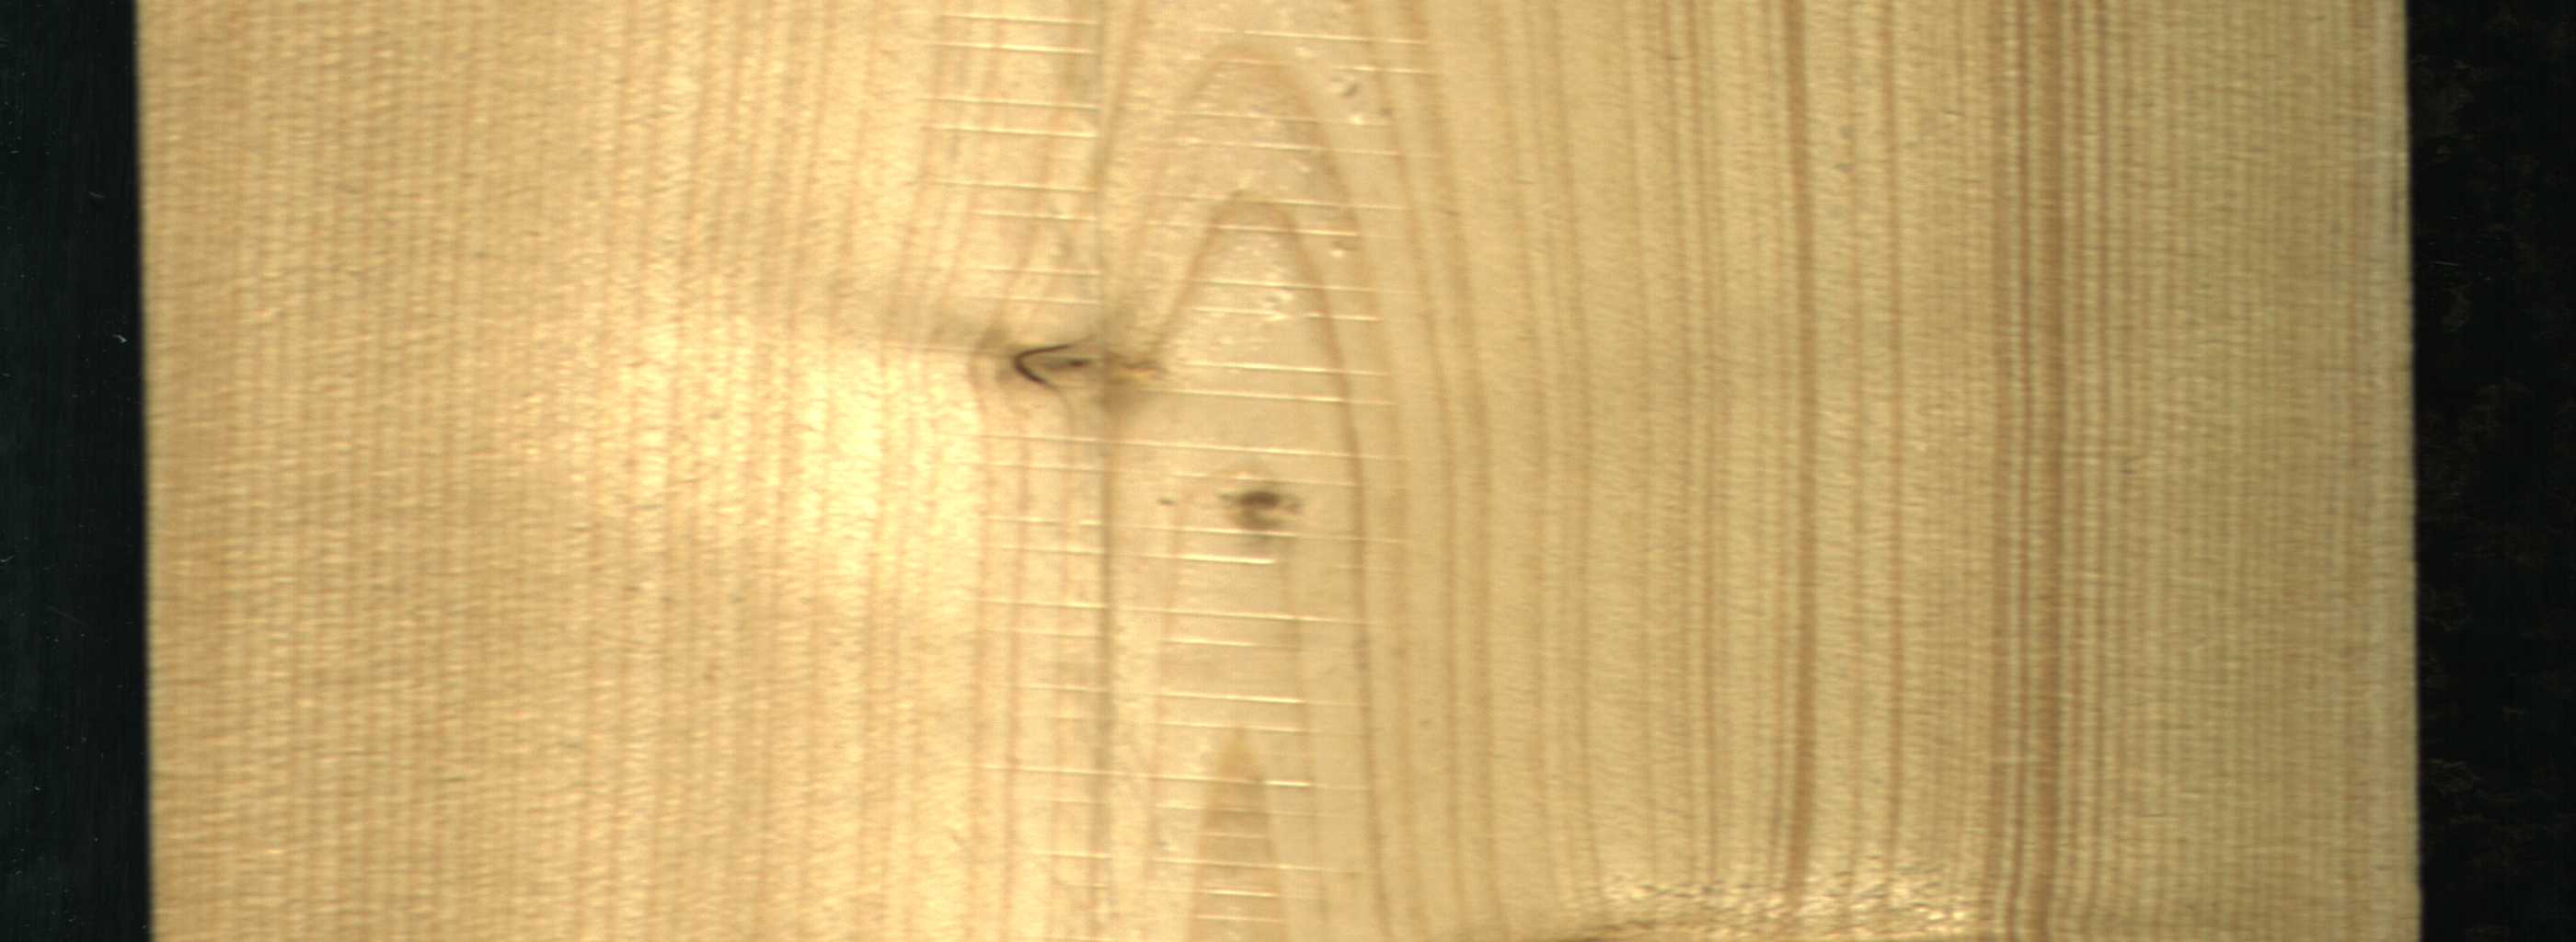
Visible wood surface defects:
Live_Knot
Live_Knot